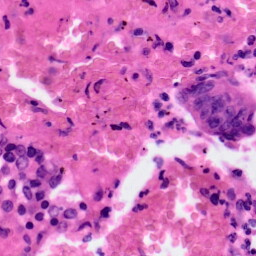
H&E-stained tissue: Colon